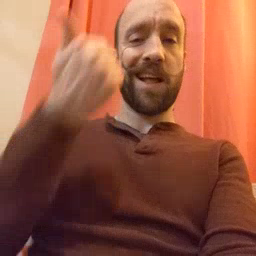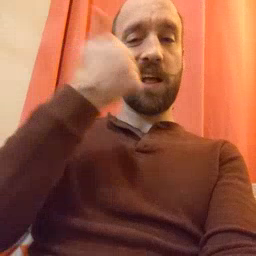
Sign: any